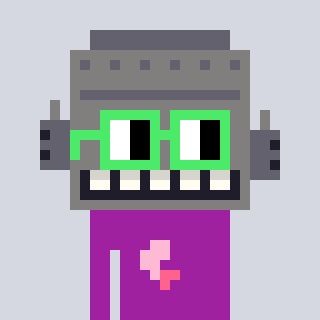
a pixel art character with square light green glasses, a robot-shaped head and a magenta-colored body on a cool background